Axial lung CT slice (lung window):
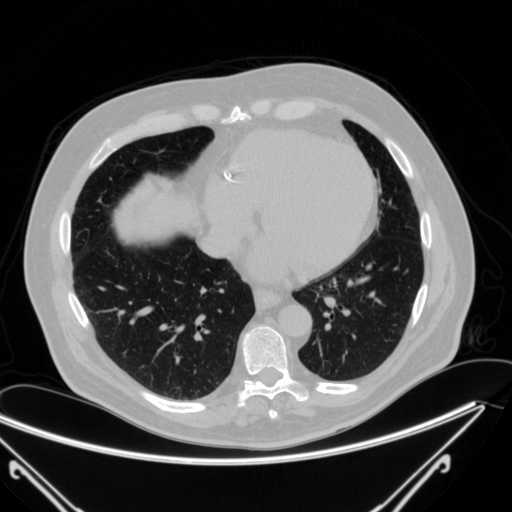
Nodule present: no